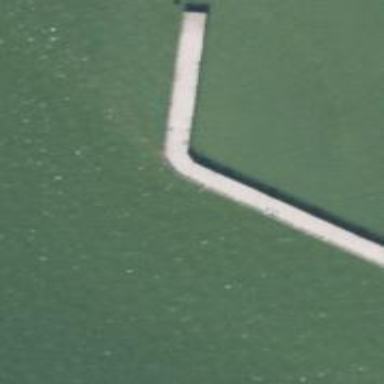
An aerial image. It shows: Breakwater structure.